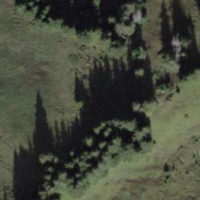
EUNIS habitat code: 23
Species observed at this site:
Arnica montana